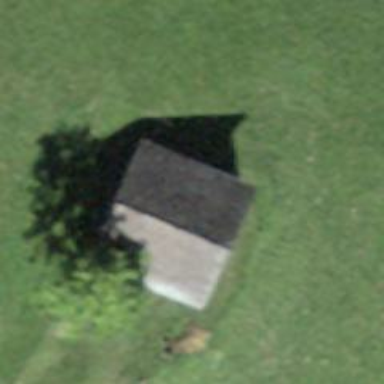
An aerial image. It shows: Rural barn.